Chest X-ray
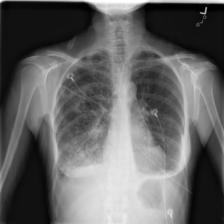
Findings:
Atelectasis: negative
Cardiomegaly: negative
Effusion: positive
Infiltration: positive
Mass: negative
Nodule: negative
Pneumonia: negative
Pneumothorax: negative
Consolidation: negative
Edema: negative
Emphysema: negative
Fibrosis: negative
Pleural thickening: negative
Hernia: negative